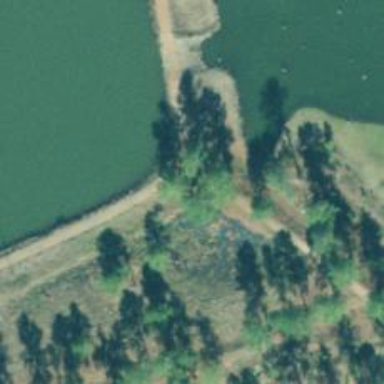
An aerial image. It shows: Dam along waterway.